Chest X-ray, PA view. Patient: 38 years old, sex F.
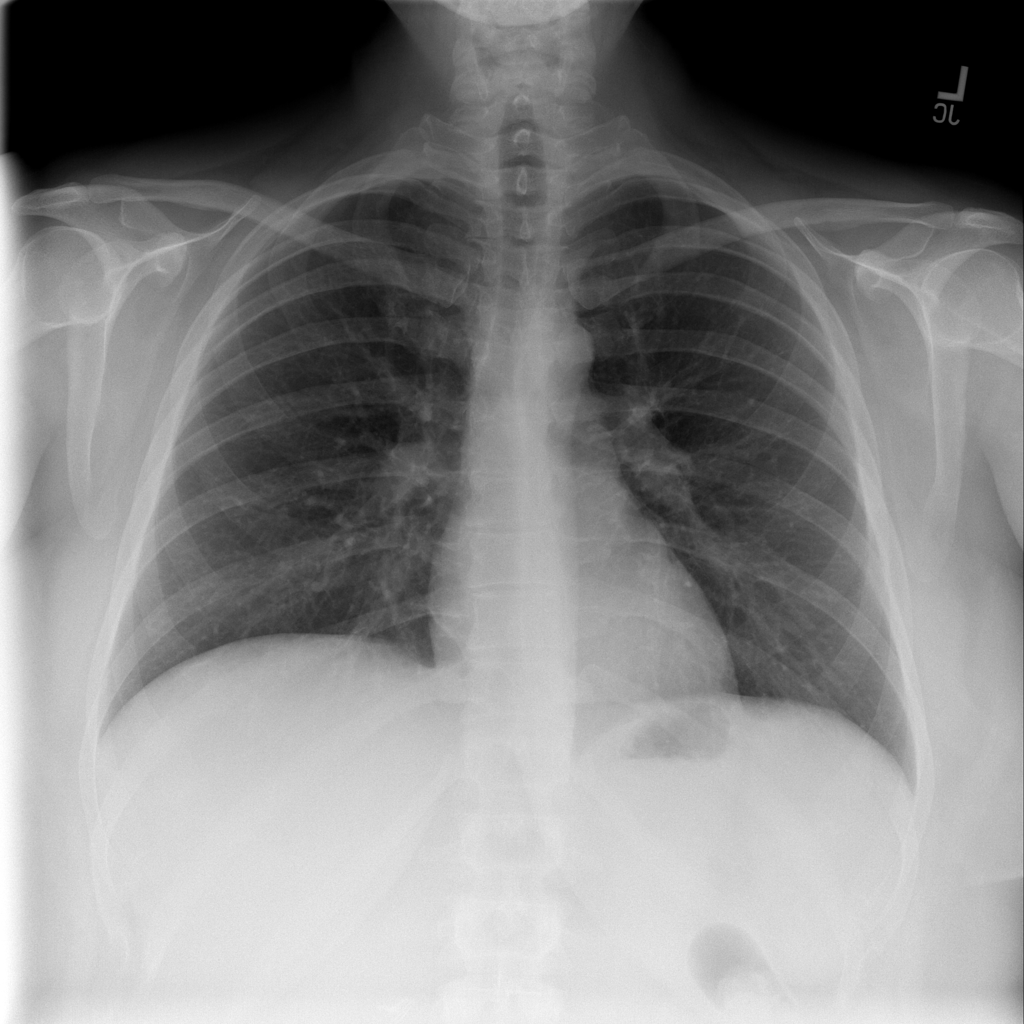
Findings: No Finding